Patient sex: M
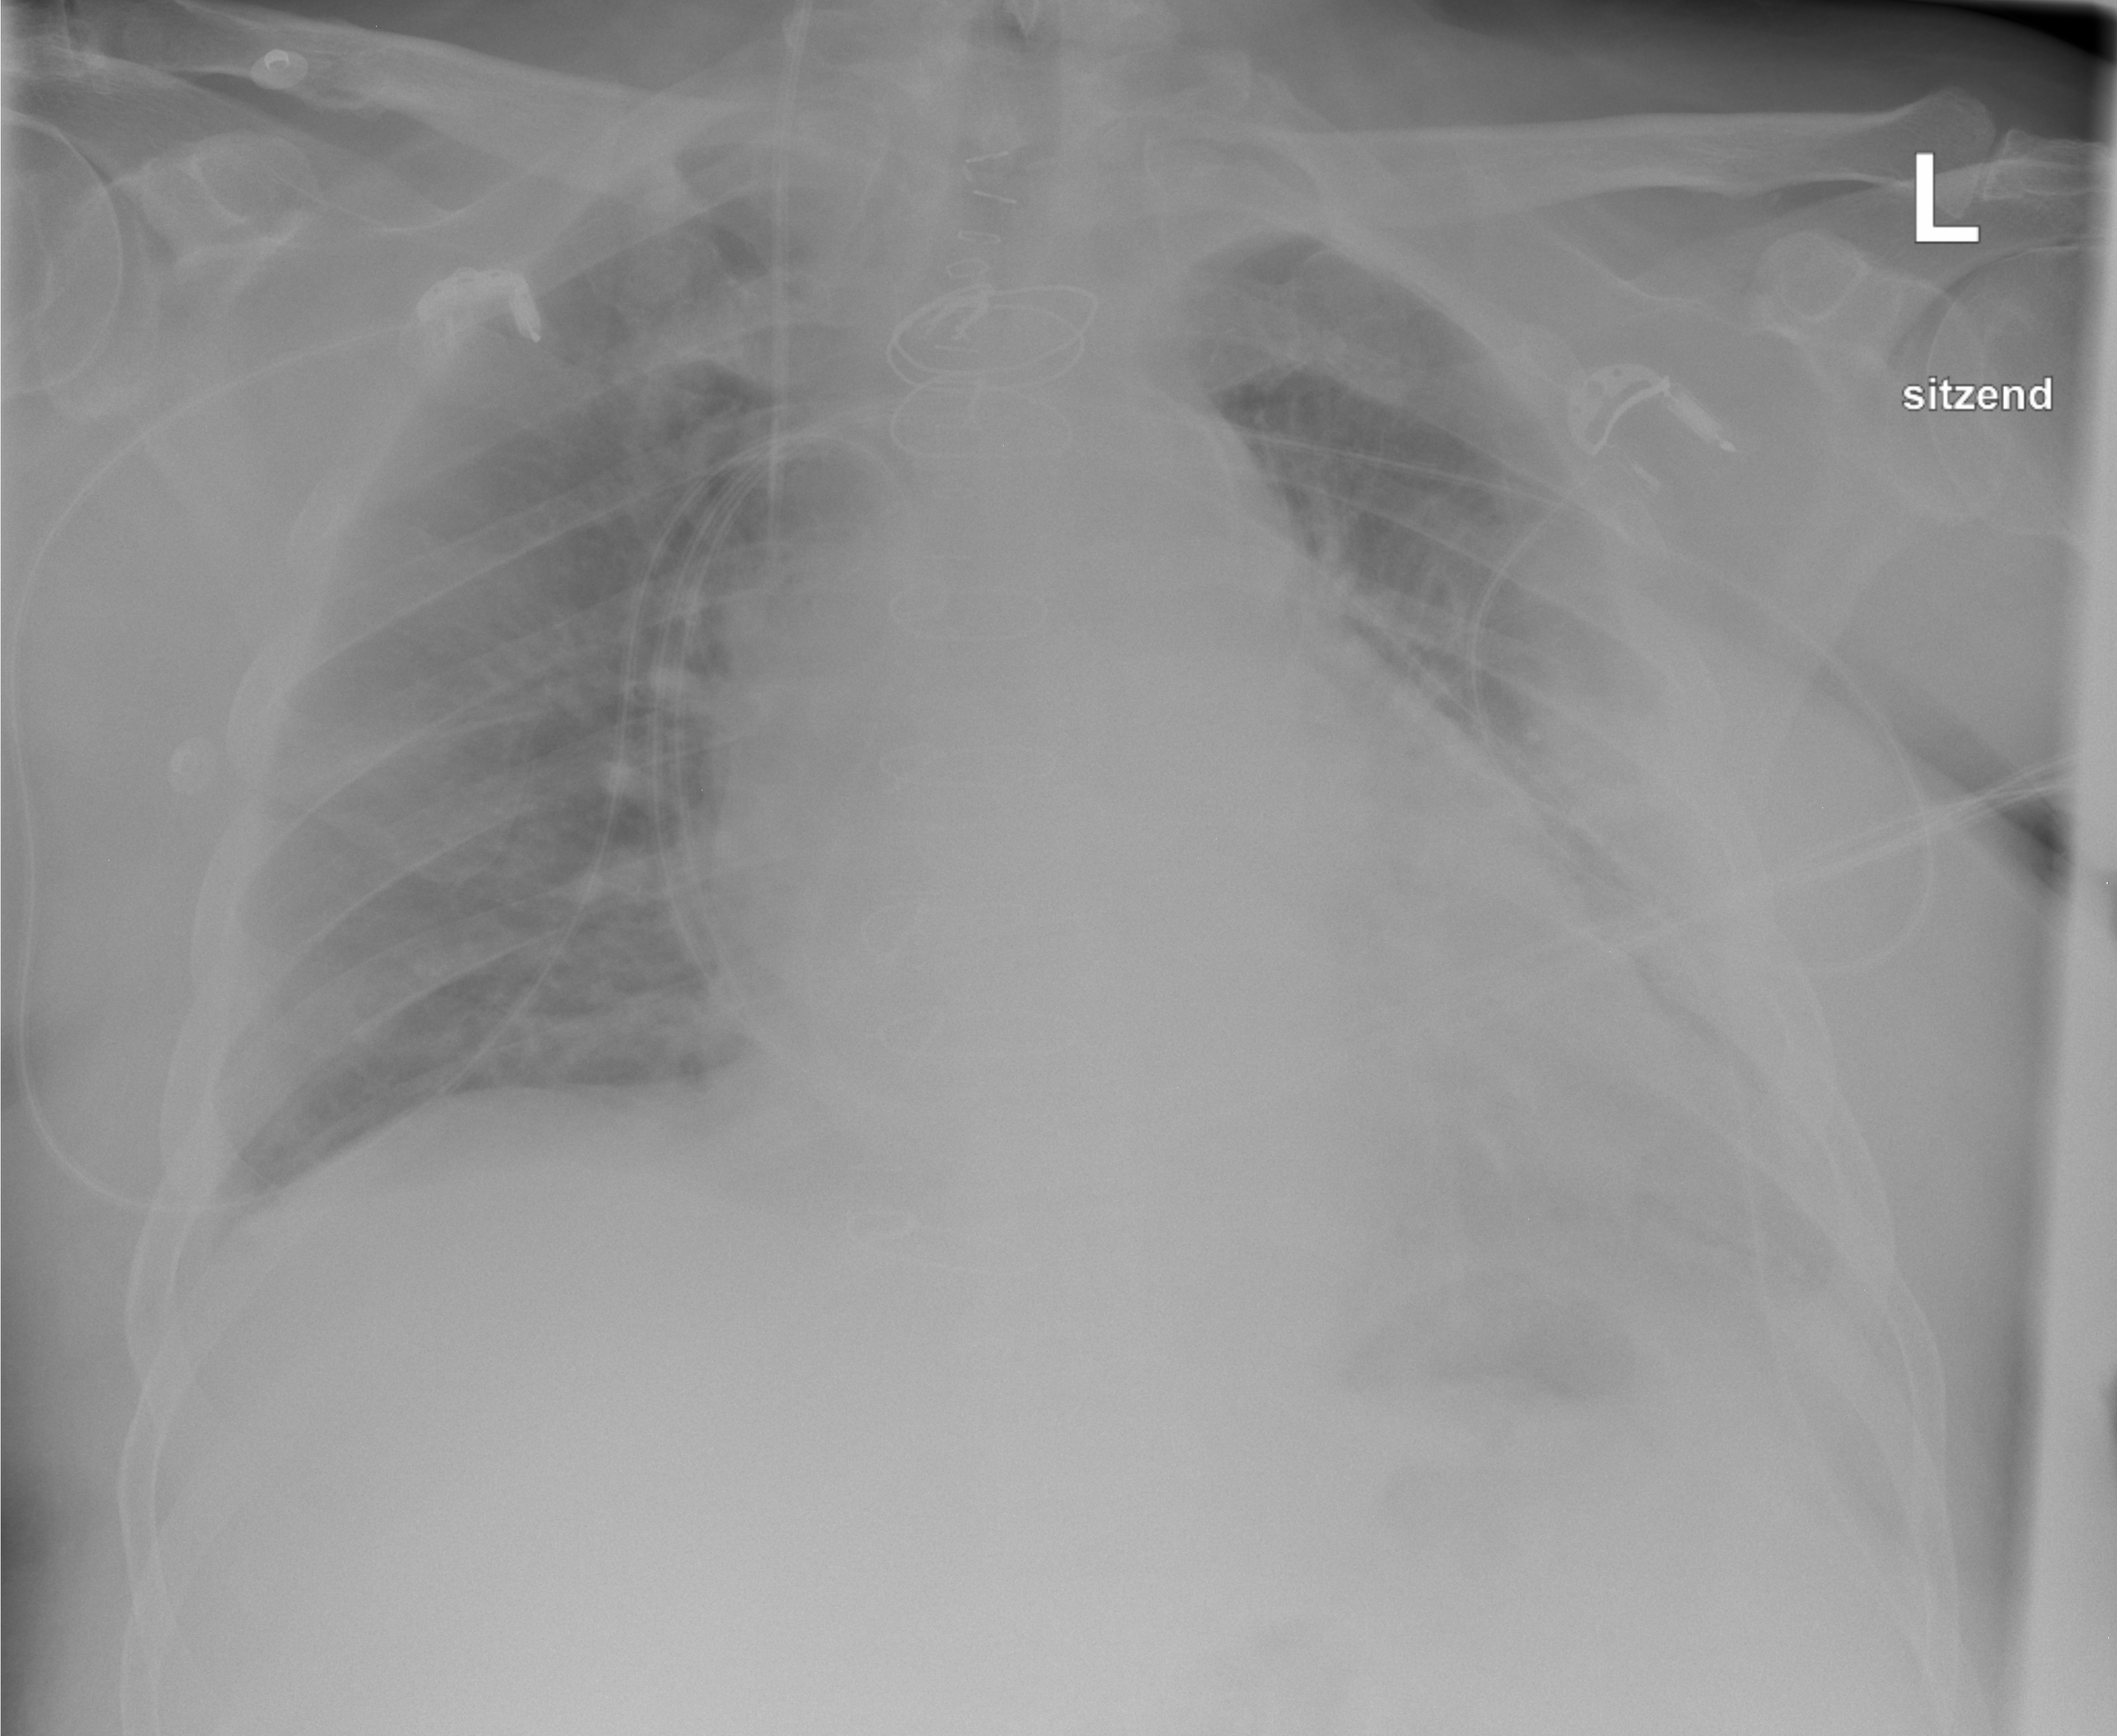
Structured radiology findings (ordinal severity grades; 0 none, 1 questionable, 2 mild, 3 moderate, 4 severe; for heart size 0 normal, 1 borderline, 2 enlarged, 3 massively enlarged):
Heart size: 2
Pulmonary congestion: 2
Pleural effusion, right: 0
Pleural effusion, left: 2
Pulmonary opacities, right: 0
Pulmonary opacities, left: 2
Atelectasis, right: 0
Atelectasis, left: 2